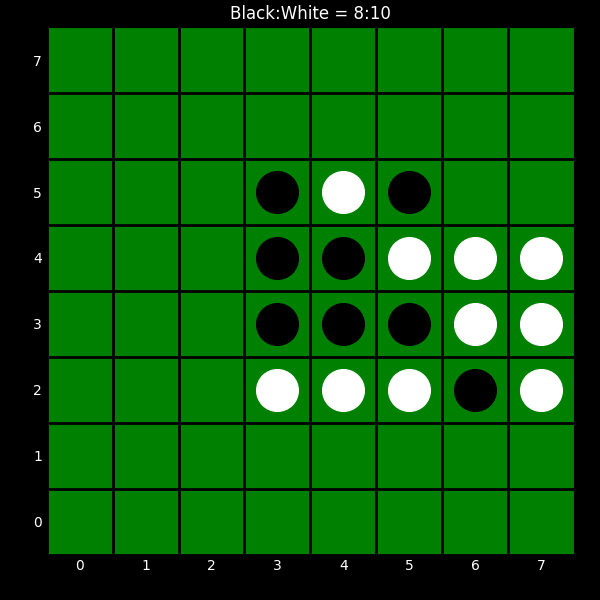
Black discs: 8
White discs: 10